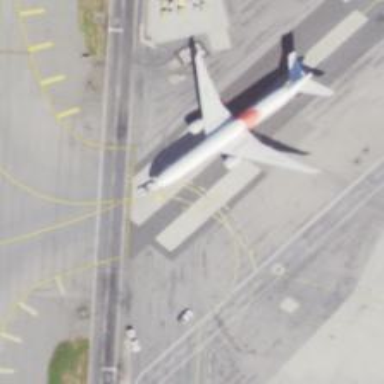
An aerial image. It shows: View of taxiway at the airport.